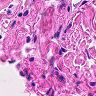
Metastatic tissue present: no